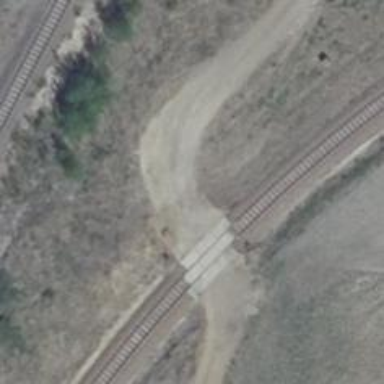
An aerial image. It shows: Railway level crossing.